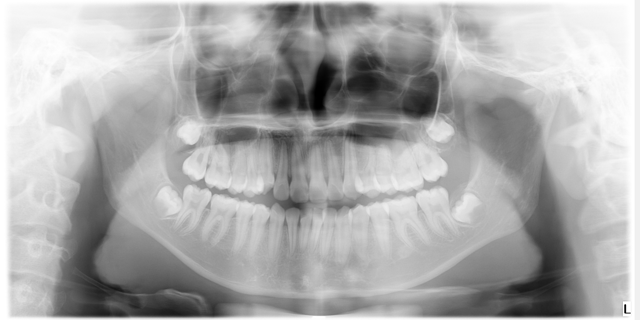
adult